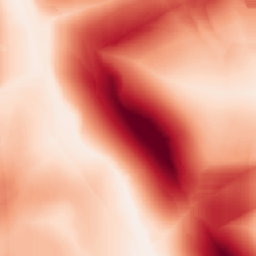
Category: morphological
Decomposition family: morphological_square
Decomposition parameters: operation: gradient
size: 50
Upsampling method: nearest
Upsampling parameters: scale: 8
Upsampling scale: 8